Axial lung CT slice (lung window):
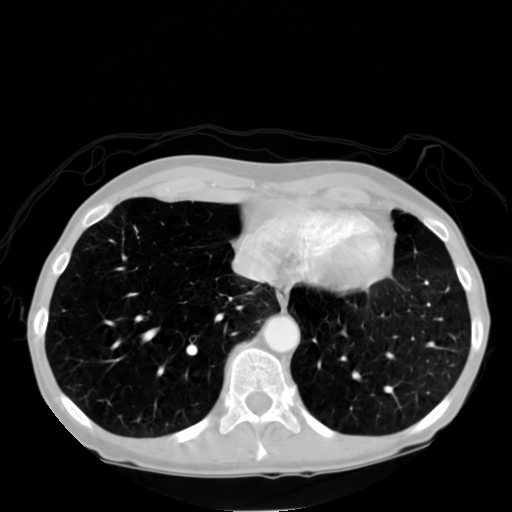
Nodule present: no